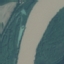
Land use / land cover: River